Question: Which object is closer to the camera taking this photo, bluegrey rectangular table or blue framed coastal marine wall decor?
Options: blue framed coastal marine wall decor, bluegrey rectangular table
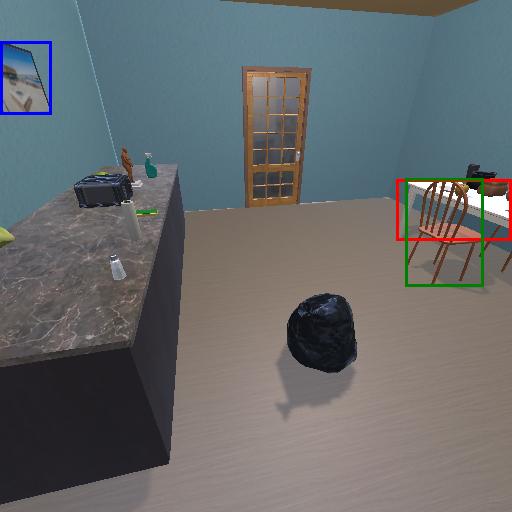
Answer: blue framed coastal marine wall decor